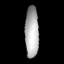
Tissue: lung
Cell type: Smooth muscle cells
Senescence score: 0.5508
Nuclear area (px): 686
Mean DAPI intensity: 174.434